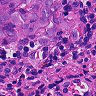
Metastatic tissue present: yes